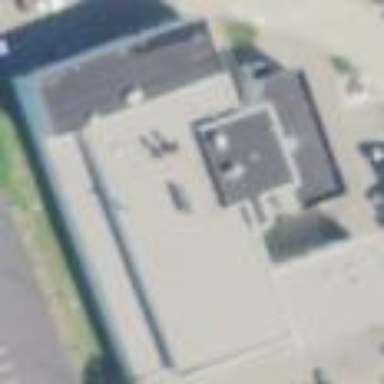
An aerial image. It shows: Building that houses car shop.